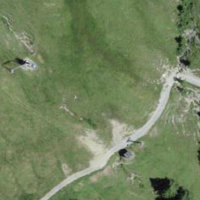
EUNIS habitat code: 26
Species observed at this site:
Carex hostiana
Danthonia decumbens
Molinia caerulea
Pedicularis palustris
Hippocrepis comosa
Galium palustre
Prunella vulgaris
Saxifraga aizoides
Bartsia alpina